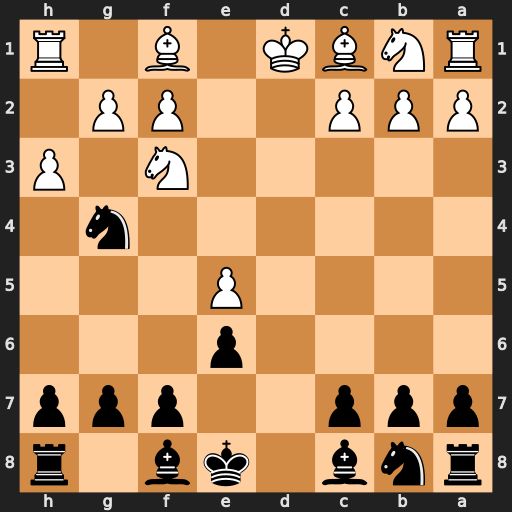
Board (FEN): rnb1kb1r/ppp2ppp/4p3/4P3/6n1/5N1P/PPP2PP1/RNBK1B1R
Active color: b
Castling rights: kq
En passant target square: -
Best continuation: Nxf2+ Ke2 Nxh1